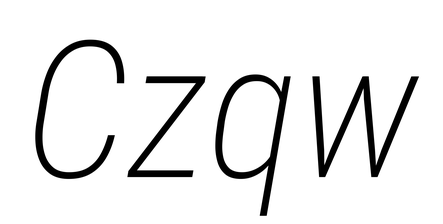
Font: Roboto-Italic_Condensed_ExtraLight_Italic